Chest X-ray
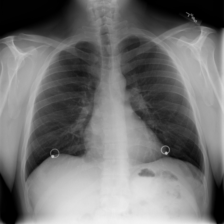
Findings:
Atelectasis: negative
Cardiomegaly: negative
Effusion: negative
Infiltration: negative
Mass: negative
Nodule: negative
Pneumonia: negative
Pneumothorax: negative
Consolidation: negative
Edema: negative
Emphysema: negative
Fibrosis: negative
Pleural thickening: negative
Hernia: negative